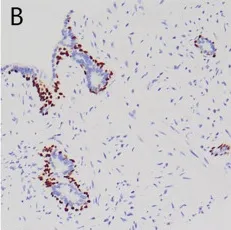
Histopathology of prostate and liver tumor. Expression of P63.
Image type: pathology (immunostaining)